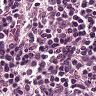
Metastatic tissue present: no